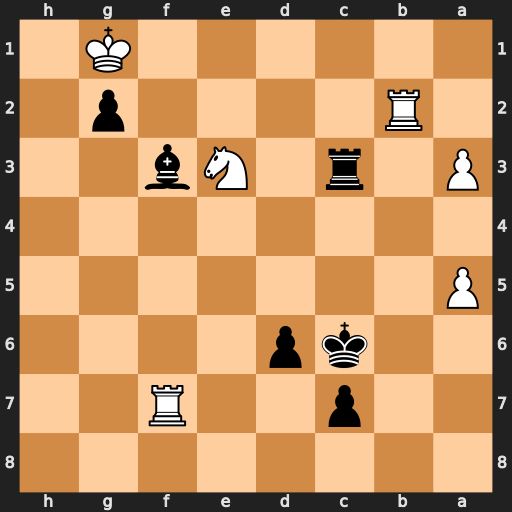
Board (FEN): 8/2p2R2/2kp4/P7/8/P1r1Nb2/1R4p1/6K1
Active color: b
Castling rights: -
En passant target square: -
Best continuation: Rc1+ Kf2 g1=Q+